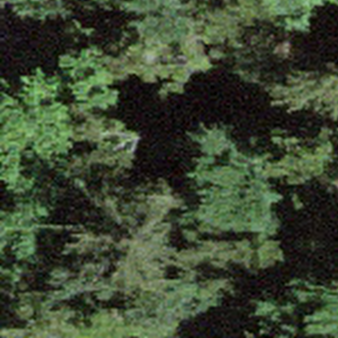
Label: other